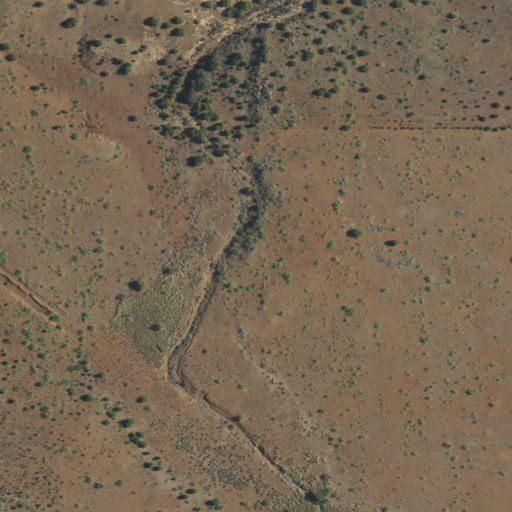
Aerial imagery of valley in New Mexico named Cañon Indio containing only shrub